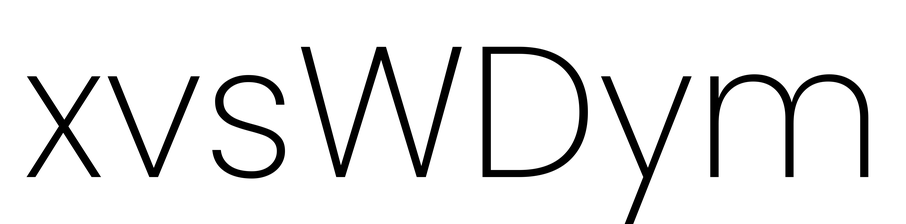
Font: Poppins-ExtraLight